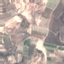
Land use / land cover: PermanentCrop